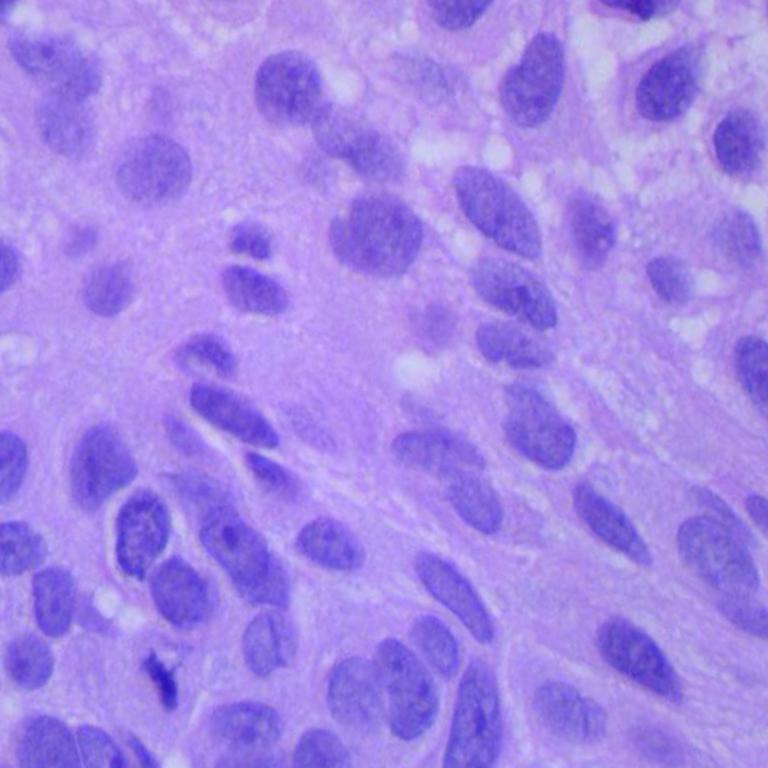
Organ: lung
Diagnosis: squamous carcinomas